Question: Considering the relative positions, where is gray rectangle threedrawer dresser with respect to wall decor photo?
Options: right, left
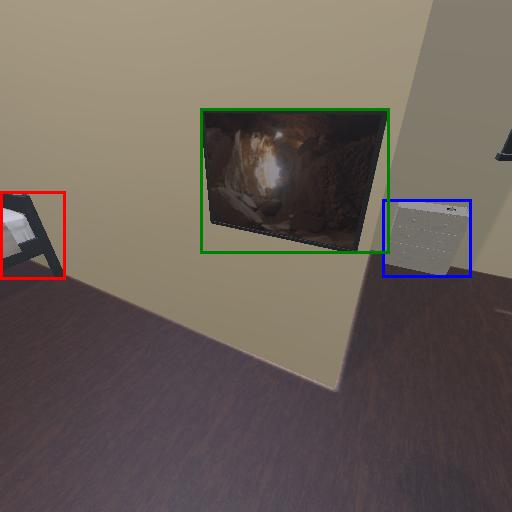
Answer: right